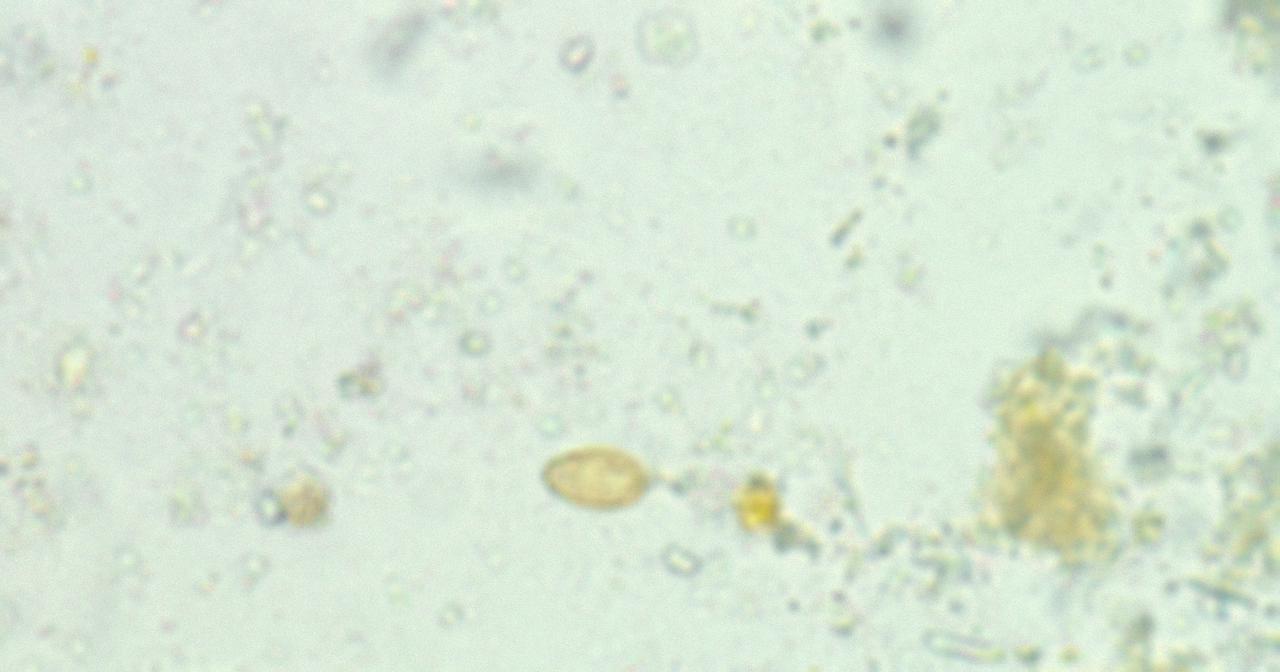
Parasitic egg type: Opisthorchis viverrine